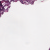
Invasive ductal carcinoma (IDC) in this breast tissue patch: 0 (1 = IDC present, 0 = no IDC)